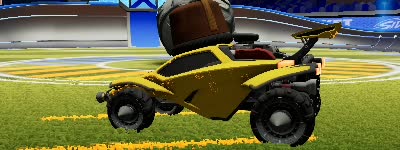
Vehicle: octane